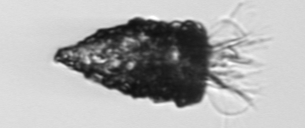
Label: Tintinnopsis